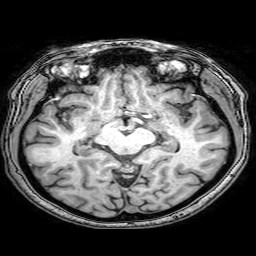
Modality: T1w
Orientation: coronal
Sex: female
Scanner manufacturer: philips
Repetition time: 0.008075 s
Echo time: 0.00369 s